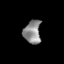
Tissue: prostate
Cell type: T cells
Senescence score: 0.2948
Nuclear area (px): 392
Mean DAPI intensity: 138.793